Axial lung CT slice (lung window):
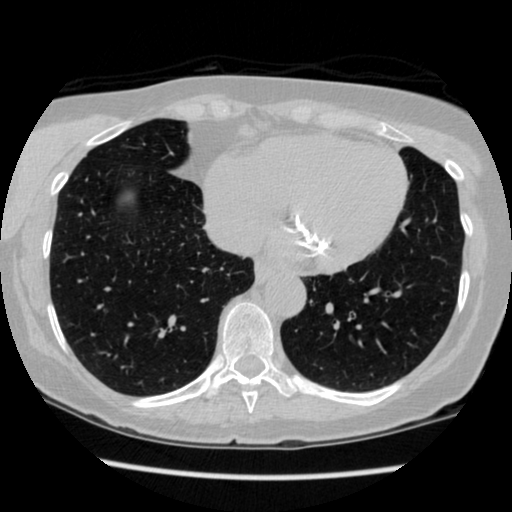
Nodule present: no